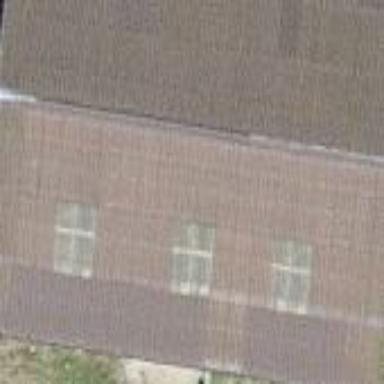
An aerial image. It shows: Shed.